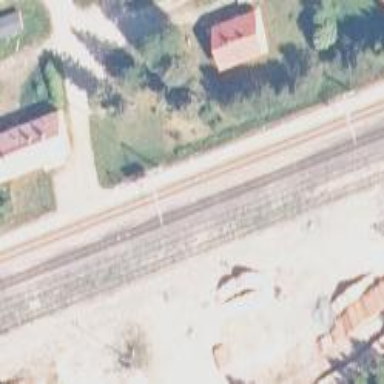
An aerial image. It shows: Platform for public transport and railway.